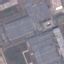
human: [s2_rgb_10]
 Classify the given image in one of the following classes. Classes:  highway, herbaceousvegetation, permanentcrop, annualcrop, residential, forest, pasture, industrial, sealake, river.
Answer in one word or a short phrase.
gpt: Industrial